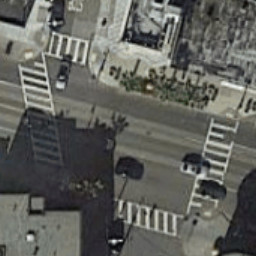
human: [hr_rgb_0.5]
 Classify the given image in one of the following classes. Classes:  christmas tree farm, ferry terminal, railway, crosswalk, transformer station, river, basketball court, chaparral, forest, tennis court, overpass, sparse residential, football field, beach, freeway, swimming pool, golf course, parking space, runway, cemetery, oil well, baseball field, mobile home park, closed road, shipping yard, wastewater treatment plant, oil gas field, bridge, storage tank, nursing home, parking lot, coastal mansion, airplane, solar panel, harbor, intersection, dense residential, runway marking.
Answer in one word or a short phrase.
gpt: crosswalk